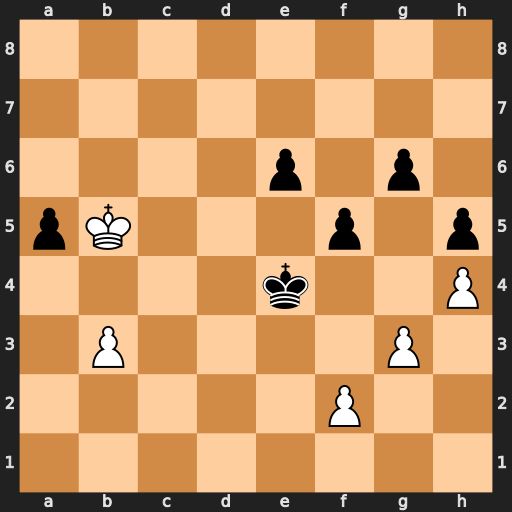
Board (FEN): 8/8/4p1p1/pK3p1p/4k2P/1P4P1/5P2/8
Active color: w
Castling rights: -
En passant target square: -
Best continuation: Kxa5 Kf3 b4 e5 b5